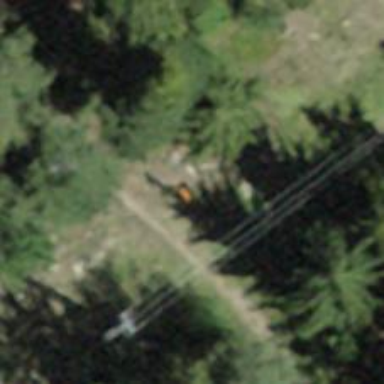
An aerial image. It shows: Pole with roofed pipeline marker.